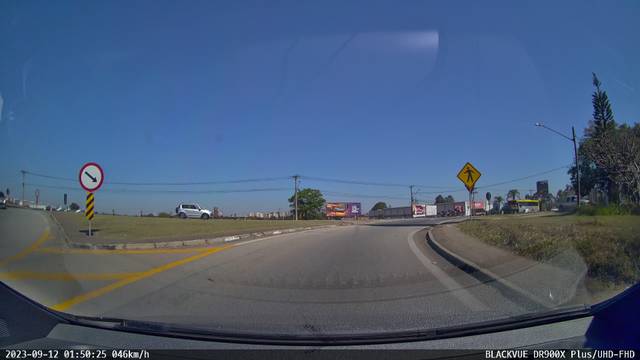
Region: Brazil
Coordinates: -23.533, -47.488